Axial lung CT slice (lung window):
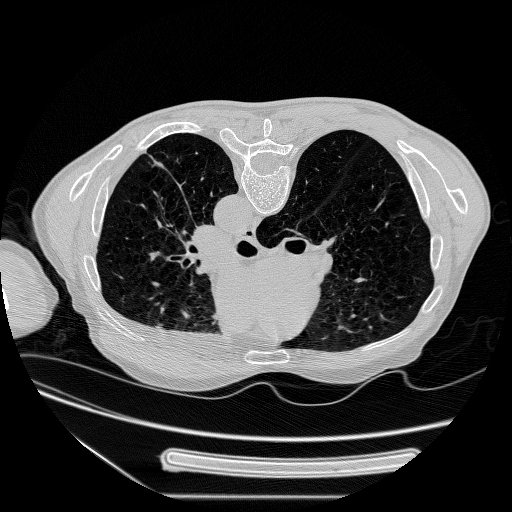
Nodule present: no